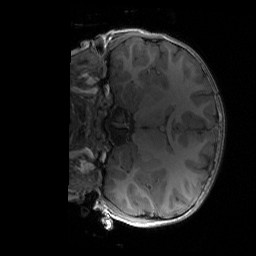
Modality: T1w
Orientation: coronal
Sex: male
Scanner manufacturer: siemens
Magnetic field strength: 3 T
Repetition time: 1.9 s
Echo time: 0.00243 s